Current action and preconditions to check: trajectory_clear

Your task: For each precondition in the list above, predict whether it will hold at this action.

Consider the current scene as observed from the mobile robot's camera, and analyze the predicted future states of all dynamic agents (e.g., people, animals, vehicles, or any moving entities) within the NEXT SECOND.

IMPORTANT: Only answer "very likely" if you are absolutely certain—based on strong, clear evidence—that a dynamic agent will violate the precondition in the predicted future state. Do NOT answer "very likely" for unlikely, ambiguous, or low-probability risks.

Ask yourself for each precondition: Is there a high probability, with clear and convincing evidence, that the predicted future states of any dynamic agent will interfere with the predicted future state of the currently executing action within the NEXT SECOND, causing that precondition to fail?

Assess the risk level based on these predictions. Use "likely" or "very likely" if motions create a clear risk of interference.

Use "neutral" or "improbable" if agents are nearby but their predicted paths are clearly diverging or non-conflicting.

Failure Risk Categories: "very improbable", "improbable", "neutral", "likely", "very likely"

Answer Format: Output ONLY the probability_of_failure value from these categories: "very improbable", "improbable", "neutral", "likely", "very likely"

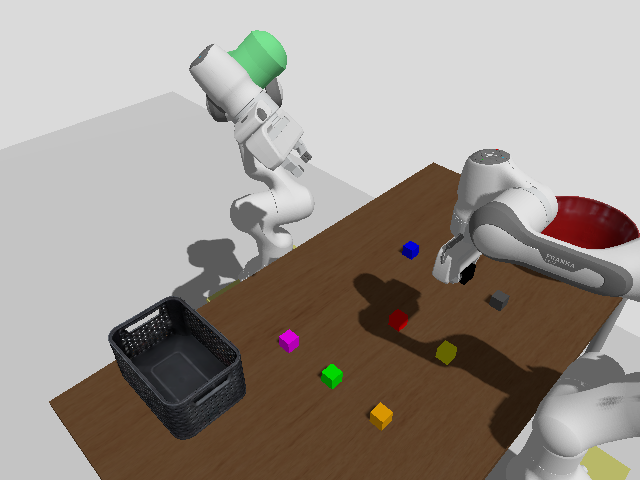

Answer: very improbable